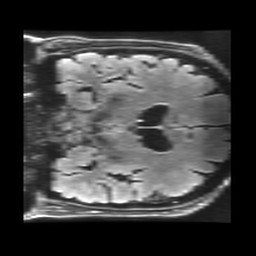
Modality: FLAIR
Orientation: coronal
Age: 71
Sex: male
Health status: healthy
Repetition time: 12 s
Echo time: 0.09782 s